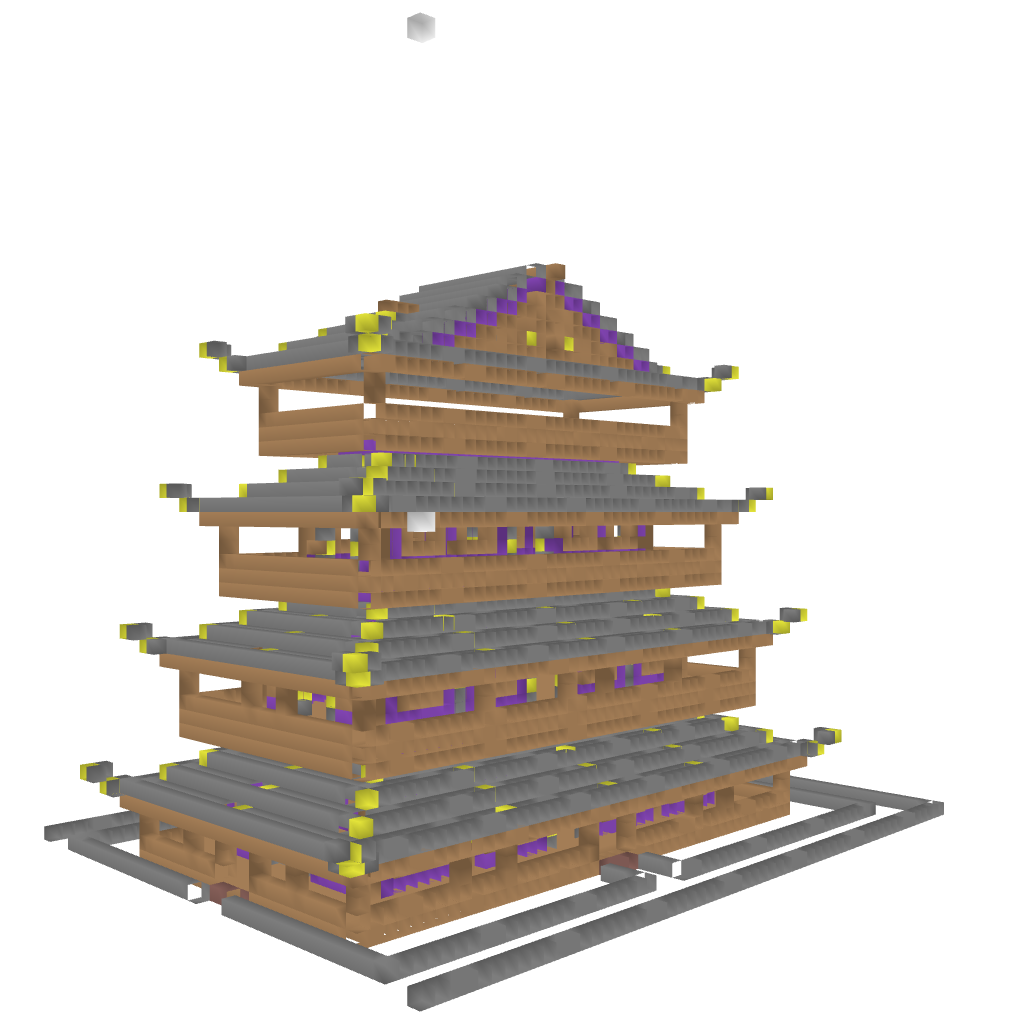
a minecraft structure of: -- The Bagel Pagoda -- a japanese style house with 4 floors made out of wood and stone